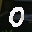
Label: 0